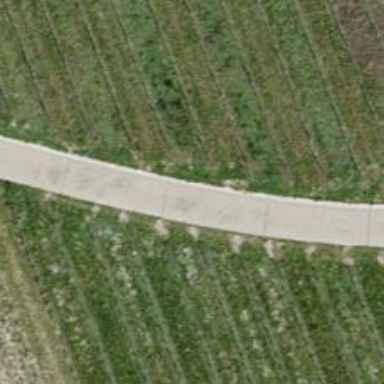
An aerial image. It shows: Well-maintained track road with grade 1 tracktype.